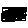
Label: car